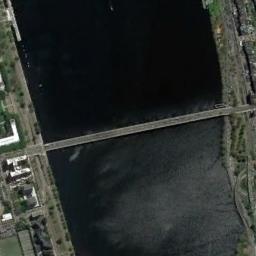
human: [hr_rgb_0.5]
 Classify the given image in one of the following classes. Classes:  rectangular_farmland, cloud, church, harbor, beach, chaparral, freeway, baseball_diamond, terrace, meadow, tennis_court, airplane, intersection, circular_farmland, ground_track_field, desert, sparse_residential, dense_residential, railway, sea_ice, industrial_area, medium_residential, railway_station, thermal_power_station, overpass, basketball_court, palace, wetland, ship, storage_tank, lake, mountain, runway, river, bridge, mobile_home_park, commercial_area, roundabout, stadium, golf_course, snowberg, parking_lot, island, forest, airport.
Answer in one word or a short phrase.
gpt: bridge